Question: I'm trying to build a plot with 'geom_line' based on the data from 1990 to 2020, and I'd like my x-axis breaks to be every 5 years. I've filtered the original data to the period <PHONE>, set the limits of 'scale_x_date' and found other answers here on using 'expand = c(0,0)', but there are still some extra years in the beginning that are messing with the breaks so the five years periods are not <PHONE> etc, but <PHONE> etc. The limits themselves work properly though, if you set any other dates. What might be the problem here? Thanks!!

and here's my code:
'''
library(tidyverse)
library(lubridate)
departures <- readr::read_csv('https://raw.githubusercontent.com/rfordatascience/tidytuesday/master/data/2021/2021-04-27/departures.csv')
departures$fyear_gone <- lubridate::ymd(departures$fyear_gone, truncated = 2L)
by_year <- departures %>% group_by(fyear_gone, ceo_dismissal) %>%
filter(fyear_gone <= as.Date('2020-01-01') & fyear_gone >= as.Date('1990-01-01')) %>%
drop_na(ceo_dismissal) %>% count() %>% complete(ceo_dismissal=c(0,1), fill = list(n= 0L))
by_year$ceo_dismissal <- as.factor(by_year$ceo_dismissal)
ggplot(by_year, aes(fyear_gone, n, color=ceo_dismissal))+geom_line()+
scale_x_date(date_labels="%y", breaks = "5 years", limits = as.Date(c("1990-01-01", "2020-01-01"), expand = c(0,0)))
'''
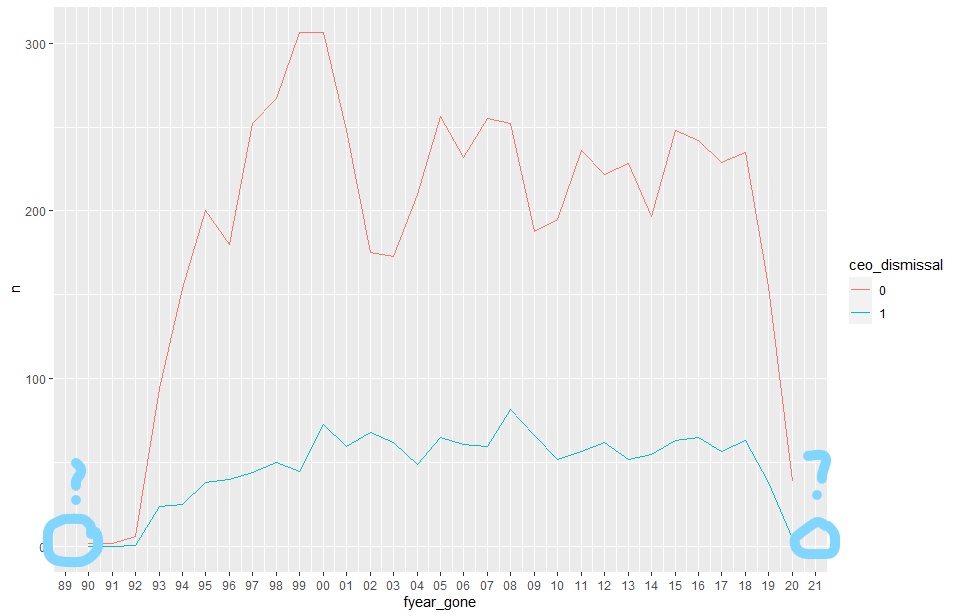
Answer: 'expand=' is an argument to 'scale_x_date', but you have it within 'limits=as.Date(.)', and it is being ignored:
'''
as.Date("2020-02-01", expand=c(0, 0))
# [1] "2020-02-01"
'''
Your 'limits' should be one argument, then add one close-paren, then add 'expand='. Change from the first to the second:
'''
scale_x_date(..., limits = as.Date(c("1990-01-01", "2020-01-01"), expand = c(0,0)))
scale_x_date(..., limits = as.Date(c("1990-01-01", "2020-01-01")), expand = c(0,0))
'''
Ultimately,
'''
... +
scale_x_date(date_labels="%y", breaks = "5 years",
limits = as.Date(c("1990-01-01", "2020-01-01")),
expand = c(0,0)
)
'''
<URL>